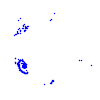
Particle: pion